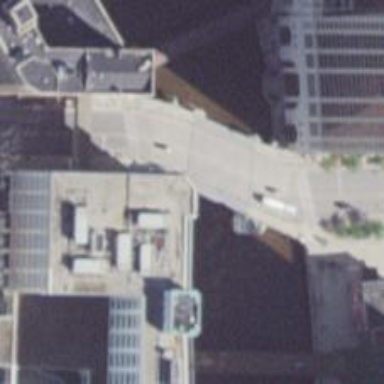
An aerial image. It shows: Lift bridge over footway.